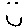
Label: smiley face